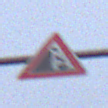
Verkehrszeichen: SteinschlagLinks
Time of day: SunriseSunset
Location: Outdoor (Nature)
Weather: Overcast
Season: NotSpecified
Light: Natural